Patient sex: M
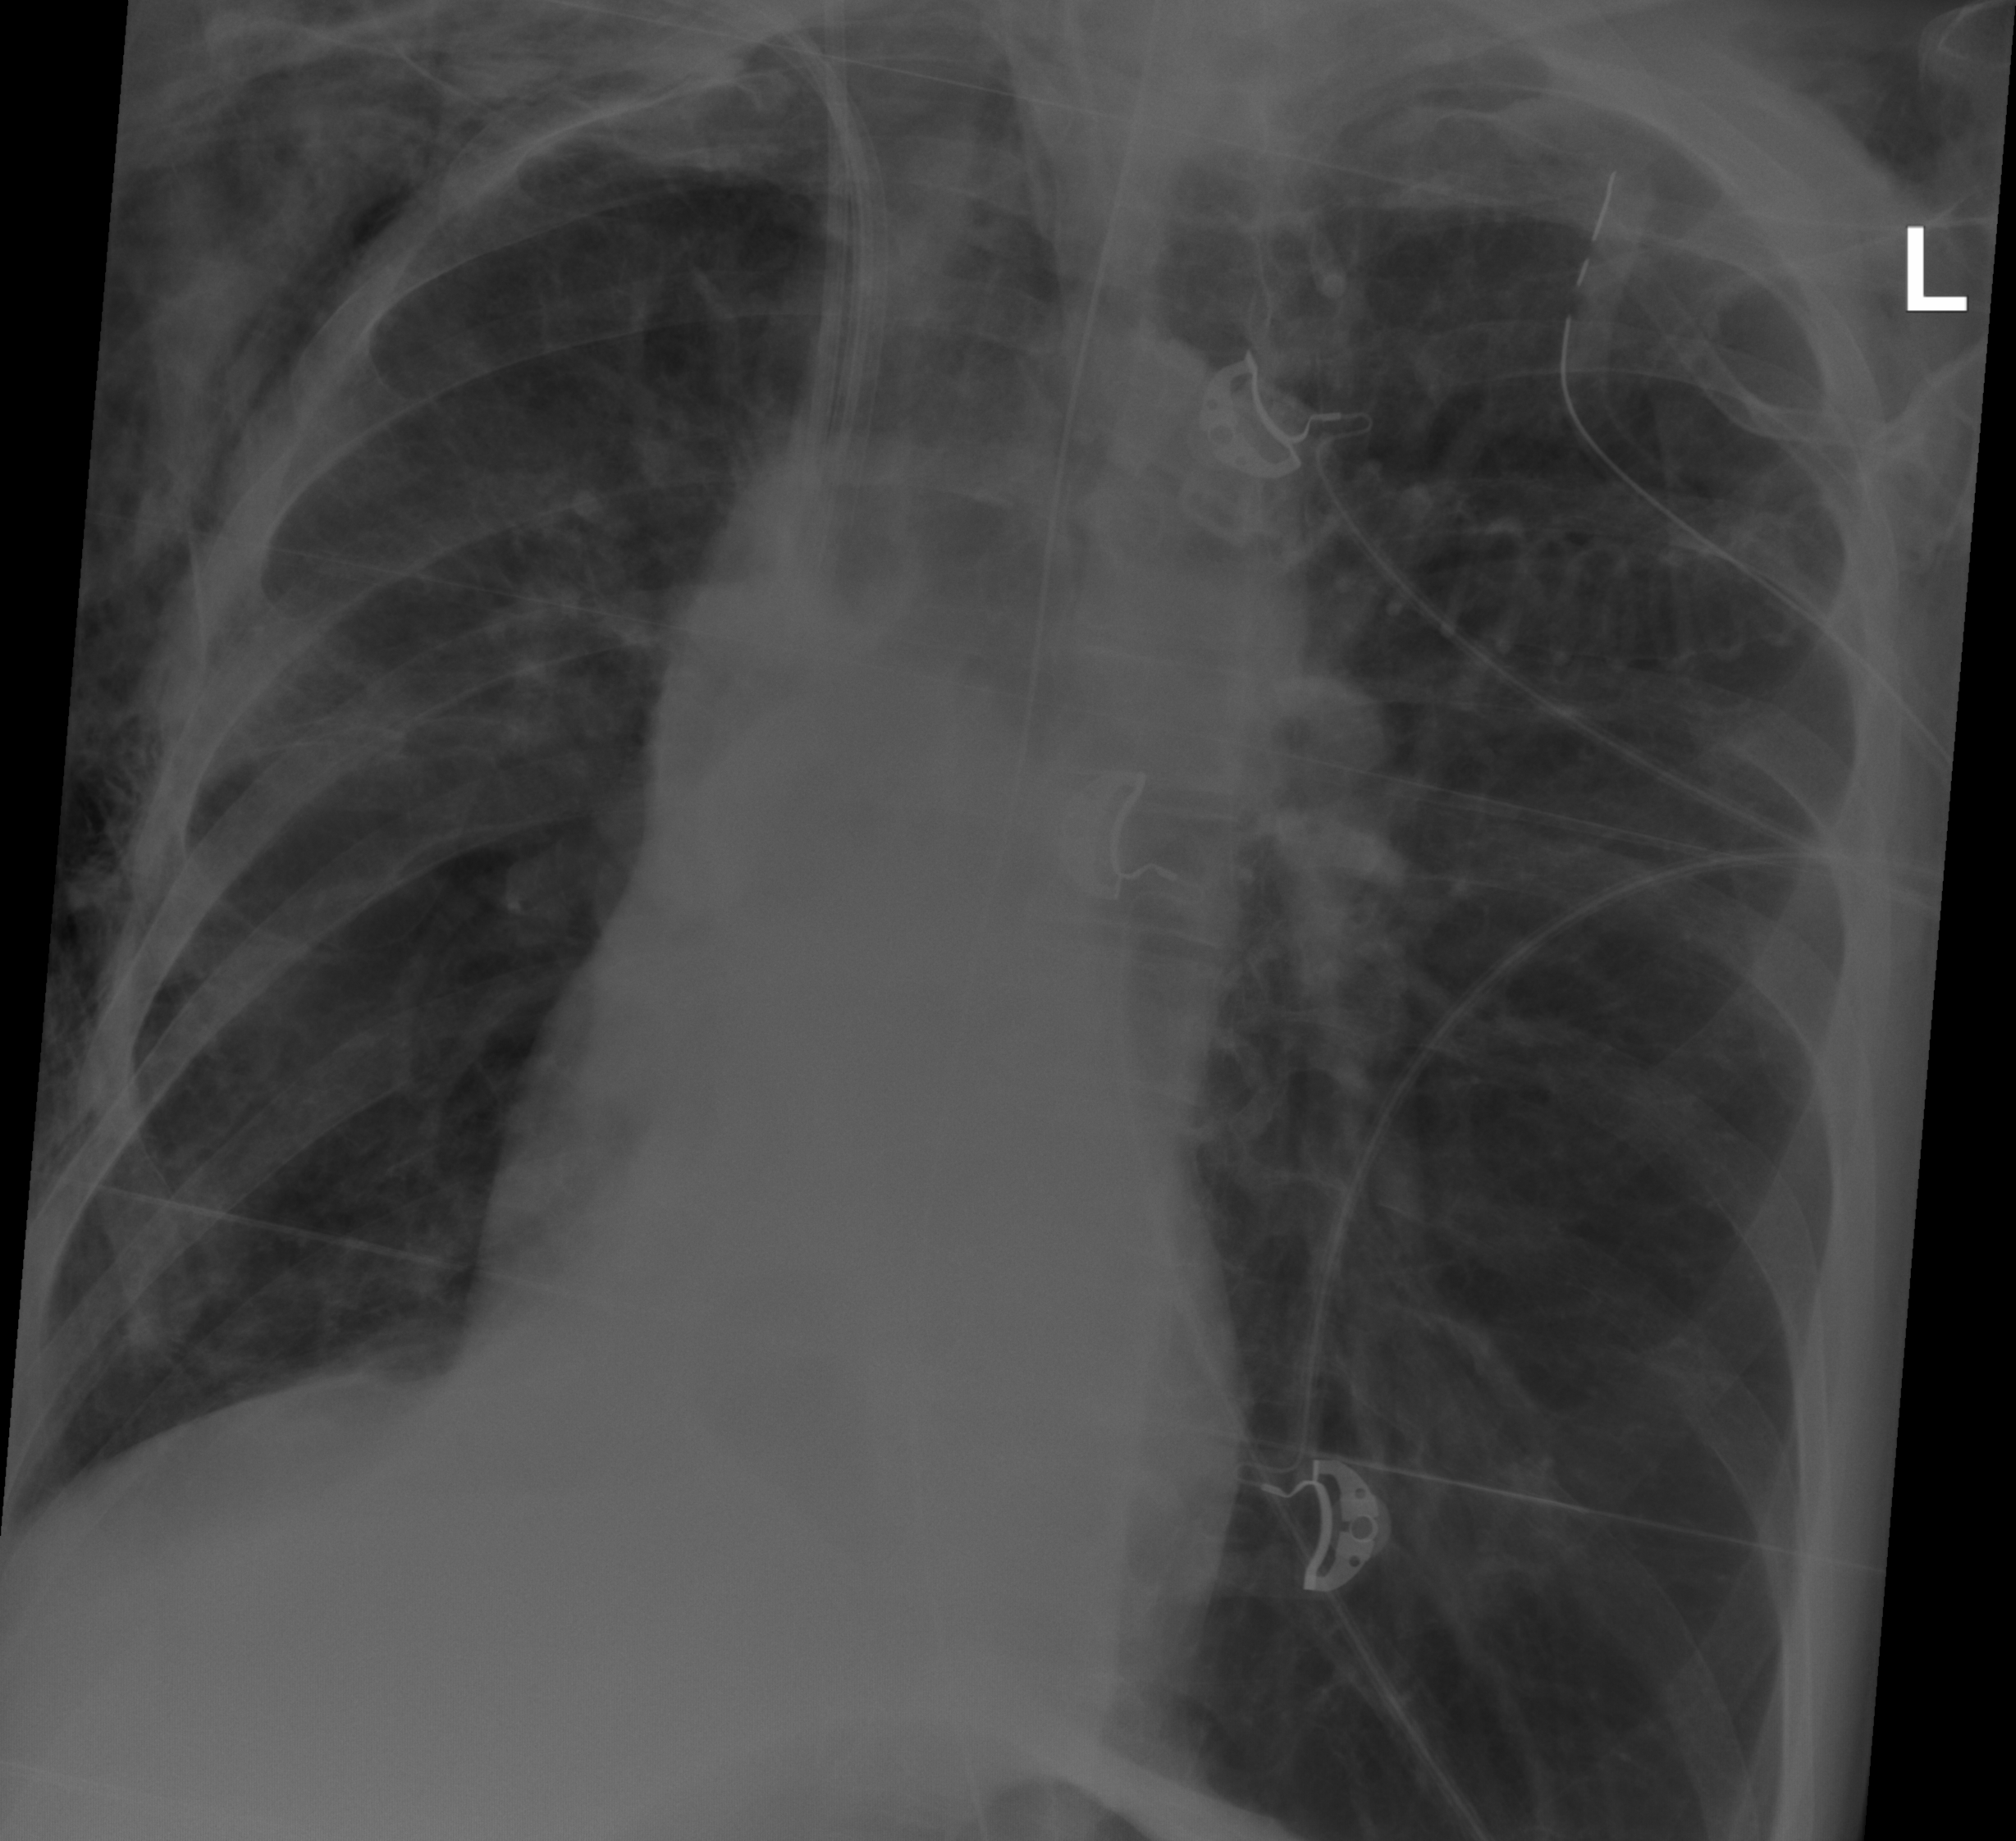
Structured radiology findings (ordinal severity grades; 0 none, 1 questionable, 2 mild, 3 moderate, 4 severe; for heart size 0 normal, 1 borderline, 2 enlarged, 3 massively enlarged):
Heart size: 0
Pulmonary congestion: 0
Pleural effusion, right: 2
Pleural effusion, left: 0
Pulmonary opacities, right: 0
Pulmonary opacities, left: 0
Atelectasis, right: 2
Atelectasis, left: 0